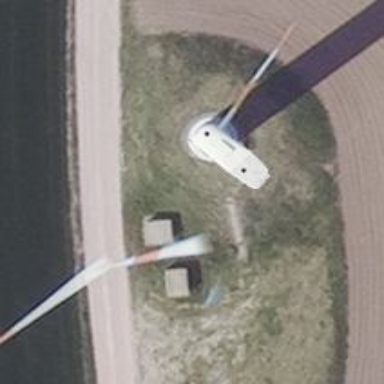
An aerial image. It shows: Wind generator with horizontal axis. The generator is wind turbine.